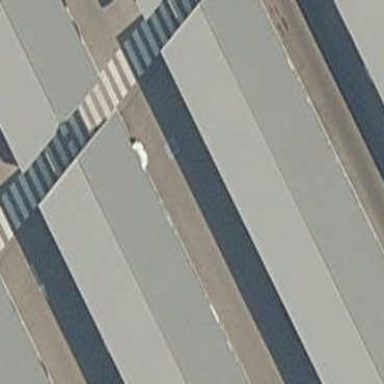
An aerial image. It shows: Carport structure.